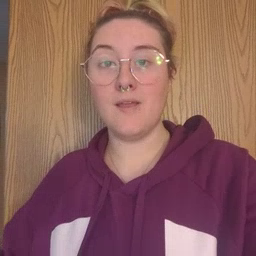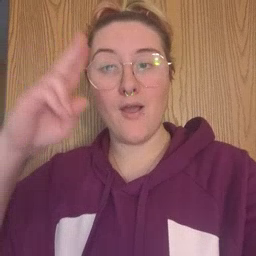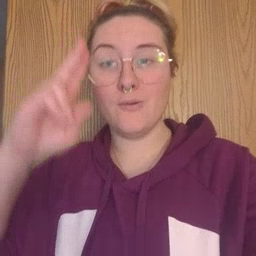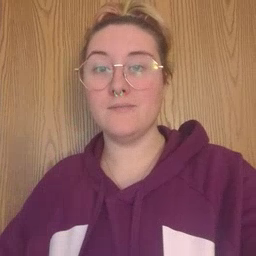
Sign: uncle